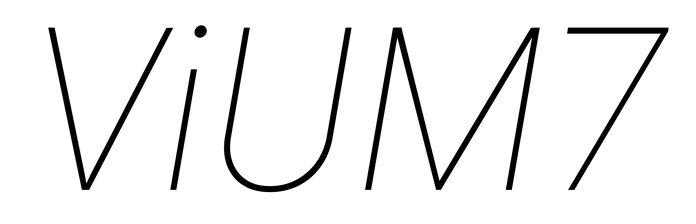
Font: Roboto-Italic_Thin_Italic